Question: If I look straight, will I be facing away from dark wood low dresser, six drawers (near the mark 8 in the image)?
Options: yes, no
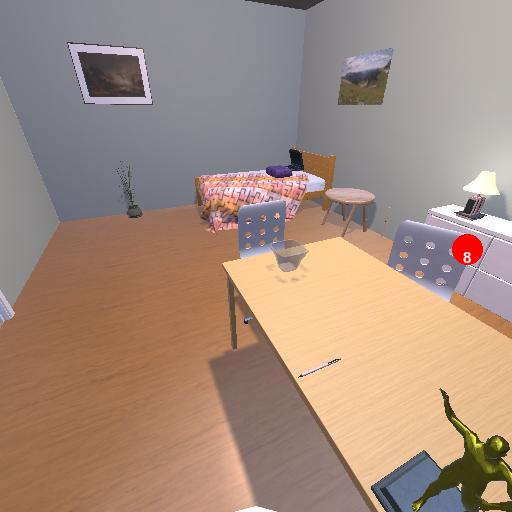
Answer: yes